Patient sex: M
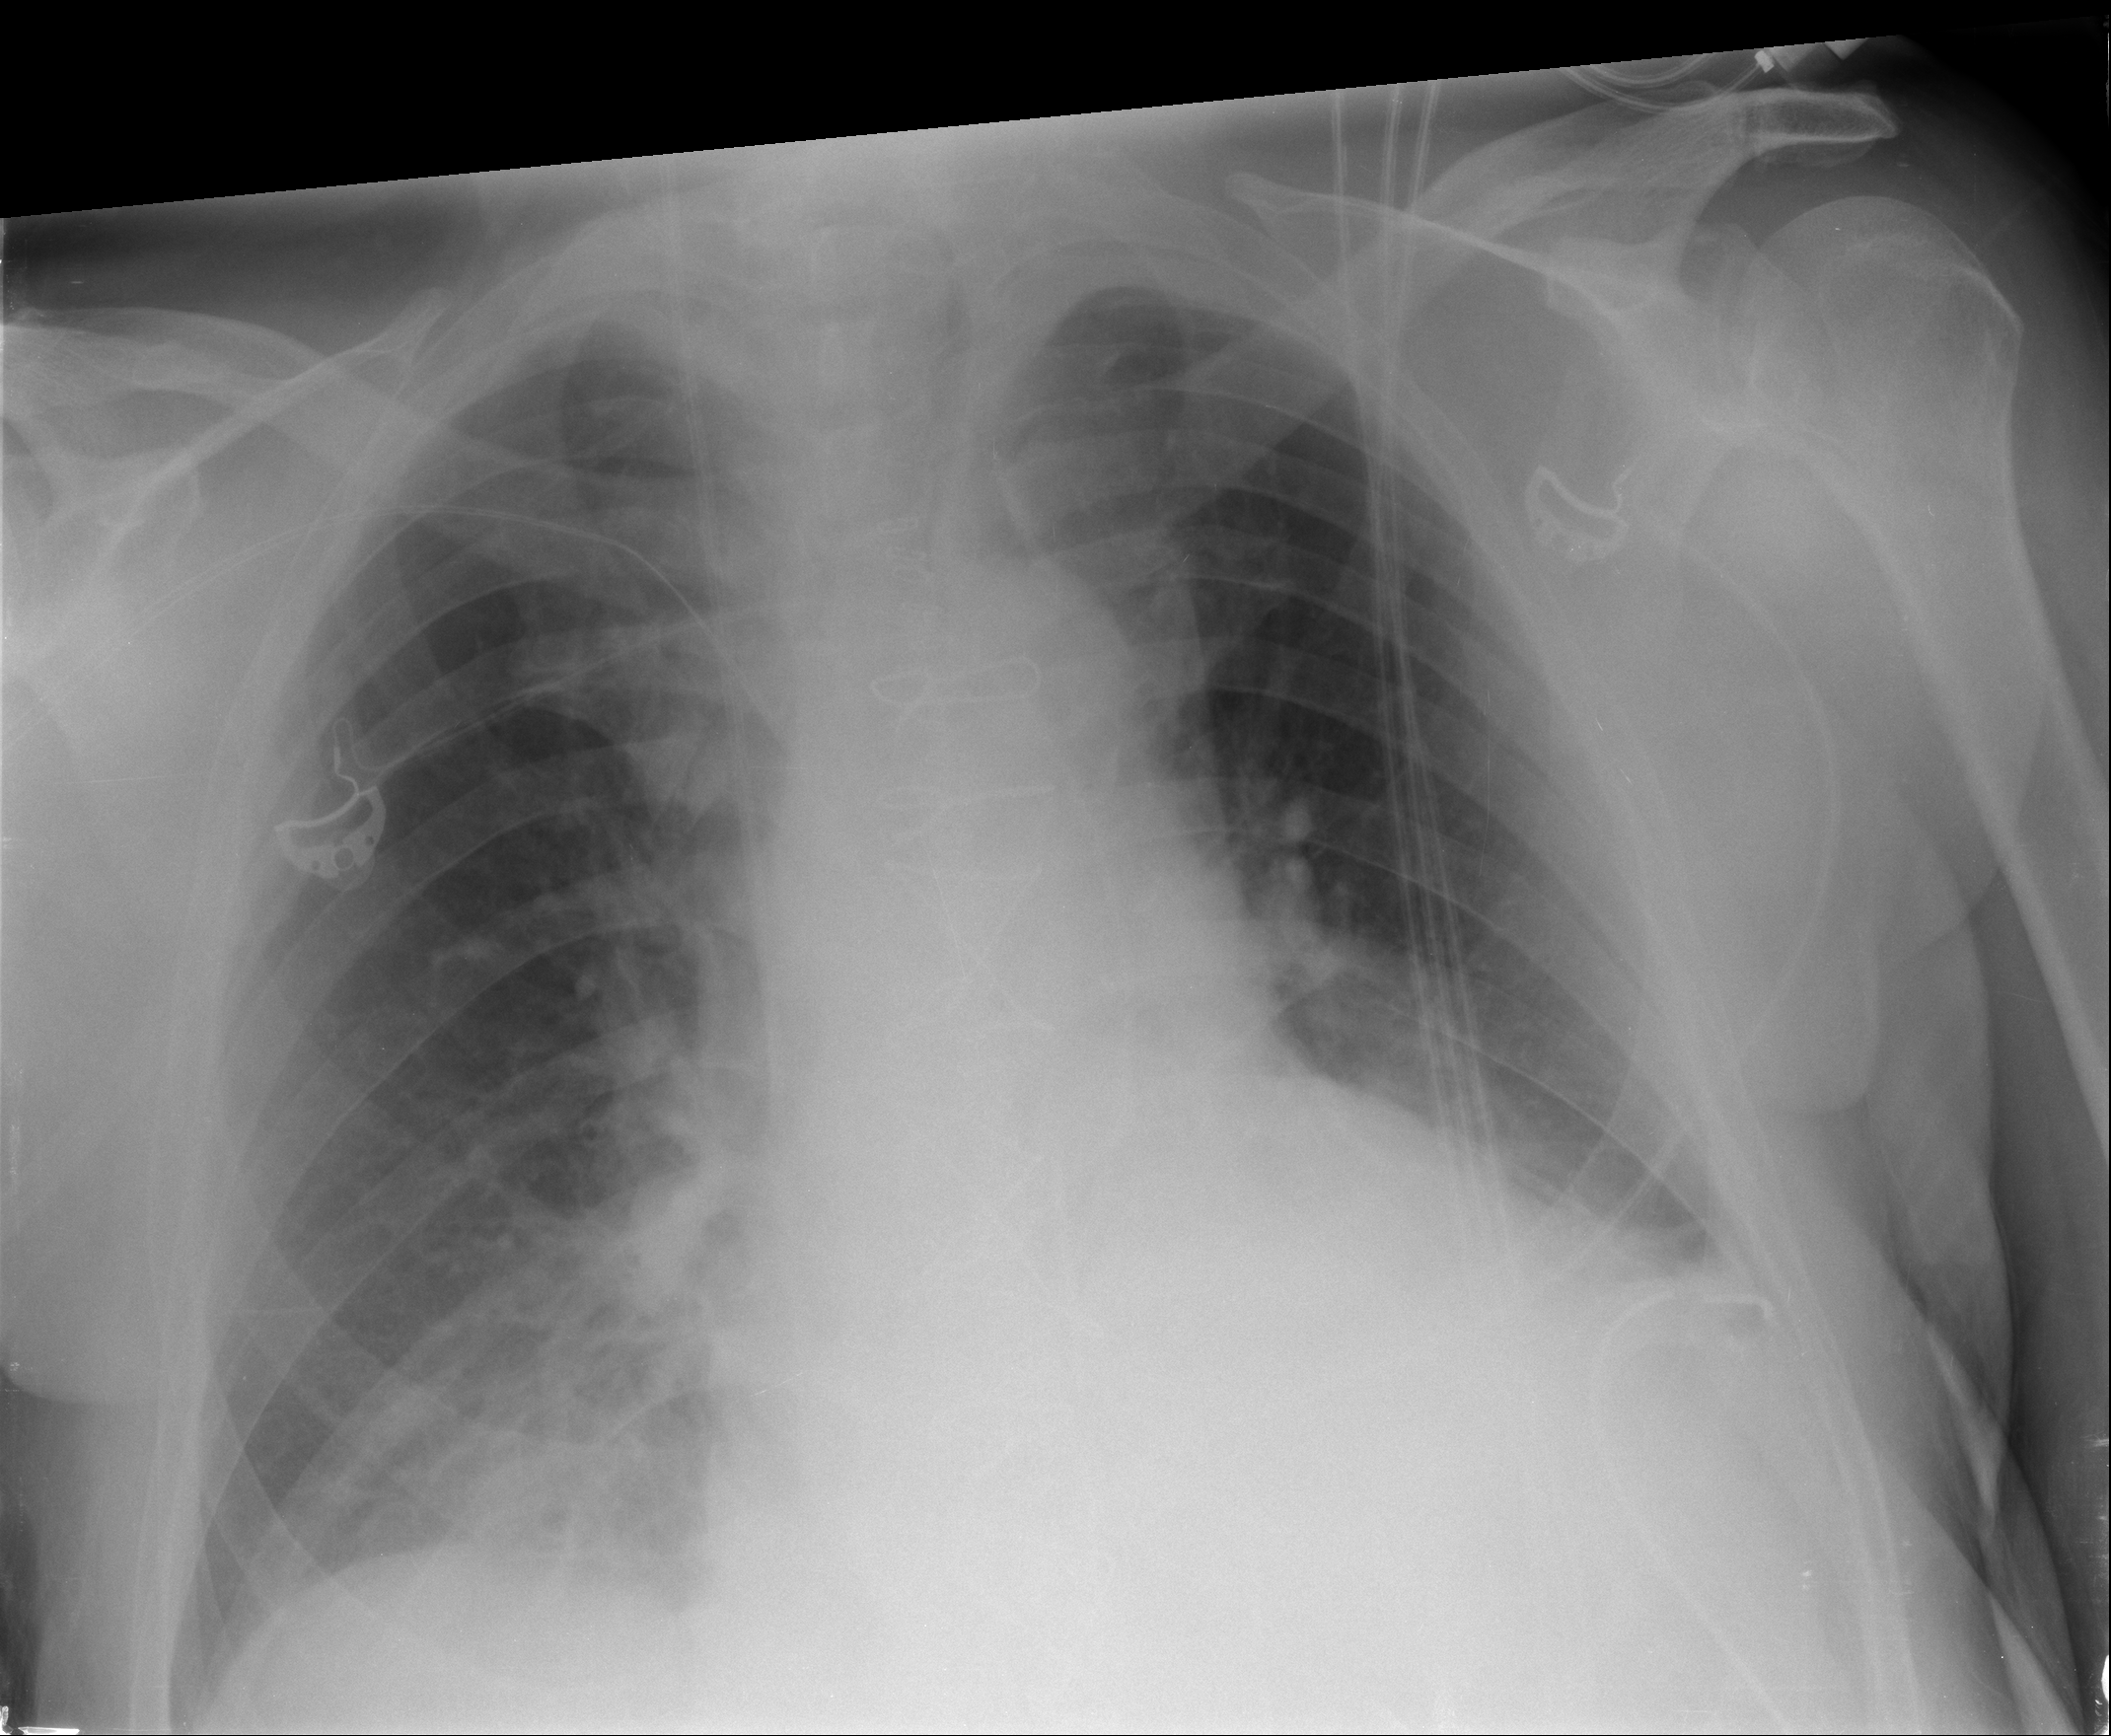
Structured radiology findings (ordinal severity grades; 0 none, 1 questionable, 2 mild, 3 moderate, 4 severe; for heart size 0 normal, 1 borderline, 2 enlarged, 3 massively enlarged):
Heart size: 2
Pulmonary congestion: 0
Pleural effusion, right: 0
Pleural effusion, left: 2
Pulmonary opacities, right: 2
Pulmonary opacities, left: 0
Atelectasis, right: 0
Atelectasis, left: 0